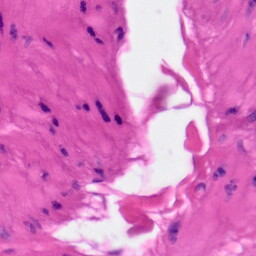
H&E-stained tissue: Skin